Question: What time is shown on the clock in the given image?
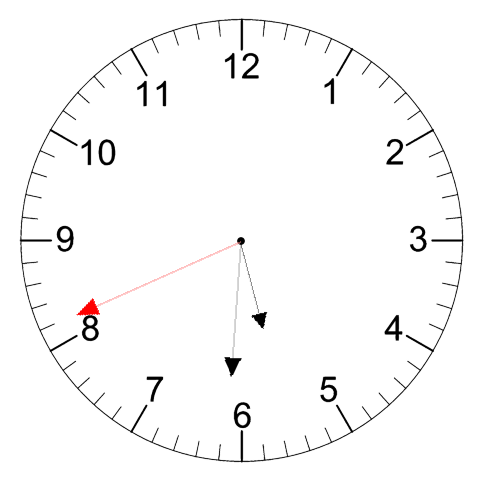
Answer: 05:30:41